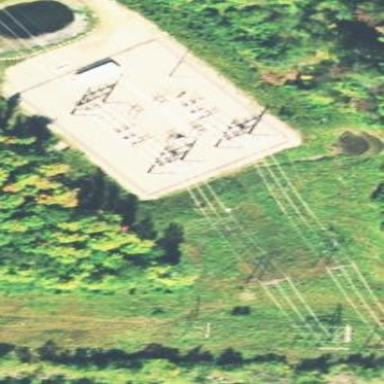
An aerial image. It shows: Distribution-level power substation.